Question: I have a relative layout in my xml file inside which I have another relative layout which has all my content. My Inner relative layout is loaded with content that comes from my database.
Also I have a edittext and button at bottom for adding comments.
Now the problem is that my inner relative layout doesn't scroll when the content is more but all the contents get hidden inside the bottom edit text and button.
Here is my xml.
'''
<RelativeLayout xmlns:android="http://schemas.android.com/apk/res/android"
xmlns:tools="http://schemas.android.com/tools"
android:layout_width="match_parent"
android:layout_height="wrap_content"
android:background="@color/BG"
android:paddingTop="10dp" >
<RelativeLayout
android:layout_width="match_parent"
android:layout_height="wrap_content"
android:layout_marginLeft="10dp"
android:layout_marginRight="10dp"
android:background="#FFFFFF"
android:paddingLeft="15dp"
android:paddingRight="15dp"
android:paddingBottom="15dp"
android:scrollbars="vertical" >
<TextView
android:id="@+id/discTitle"
android:layout_width="match_parent"
android:layout_height="wrap_content"
android:layout_alignParentLeft="true"
android:layout_alignParentRight="true"
android:layout_marginTop="20dp"
android:text="Title"
android:textColor="#77d3f1"
android:textSize="18sp" />
<TextView
android:id="@+id/discCategory"
android:layout_width="match_parent"
android:layout_height="wrap_content"
android:layout_alignParentLeft="true"
android:layout_alignRight="@+id/discTitle"
android:layout_below="@+id/discTitle"
android:layout_marginTop="20dp"
android:text="Category"
android:textColor="#77d3f1"
android:textSize="14sp" />
<TextView
android:id="@+id/discDescription"
android:layout_width="match_parent"
android:layout_height="wrap_content"
android:layout_alignParentLeft="true"
android:layout_alignRight="@+id/discCategory"
android:layout_below="@+id/discCategory"
android:layout_marginTop="20dp"
android:text="Decsription"
android:textColor="#908484"
android:textSize="16sp" />
<TextView
android:id="@+id/discTime"
android:layout_width="match_parent"
android:layout_height="wrap_content"
android:layout_alignParentLeft="true"
android:layout_alignRight="@+id/discDescription"
android:layout_below="@+id/discDescription"
android:layout_marginTop="20dp"
android:text="yyyy mm dd hh:mm:ss"
android:textSize="10sp" />
</RelativeLayout>
<EditText
android:id="@+id/editText1"
android:layout_width="wrap_content"
android:layout_height="wrap_content"
android:layout_alignParentBottom="true"
android:layout_alignParentLeft="true"
android:layout_alignParentRight="true"
android:layout_marginRight="60dp"
android:background="@drawable/commentbg"
android:ems="10"
android:hint="Type a comment..."
android:inputType="textMultiLine"
android:minHeight="40dp"
android:paddingLeft="10dp"
android:textStyle="italic" >
<requestFocus />
</EditText>
<Button
android:id="@+id/button1"
android:layout_width="61dp"
android:layout_height="wrap_content"
android:layout_alignParentBottom="true"
android:layout_alignParentRight="true"
android:background="@drawable/commentbg"
android:minHeight="40dp"
android:text="Send" />
</RelativeLayout>
'''
Now I want the inner relative layout's height to occupy the whole screen and has to be
scrollable when content is more.Have a look at the image below.
Thanks in advance.
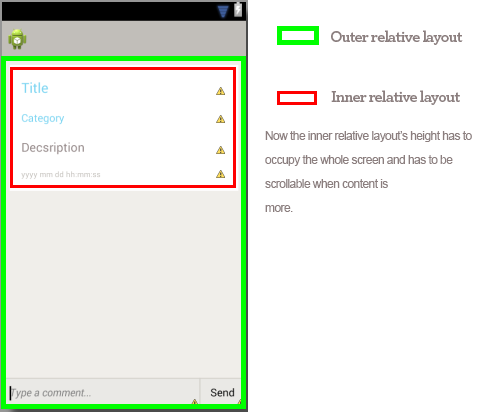
Answer: To scroll content you need to add ScrollView. ScrollView will be parent of the layout that you want to scroll.
<URL>